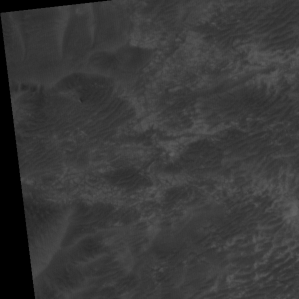
Label: non_frost